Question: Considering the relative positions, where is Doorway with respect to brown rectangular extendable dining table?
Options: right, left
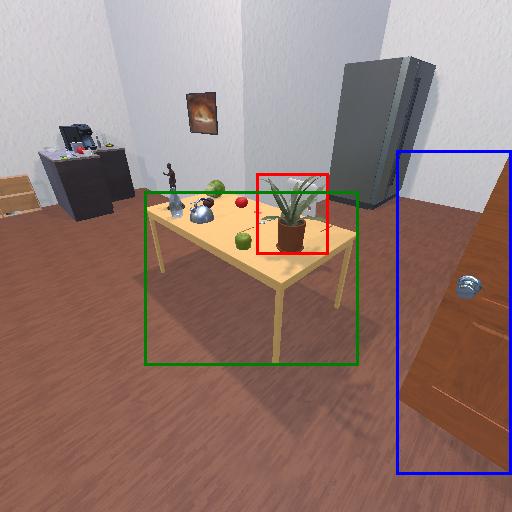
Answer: right